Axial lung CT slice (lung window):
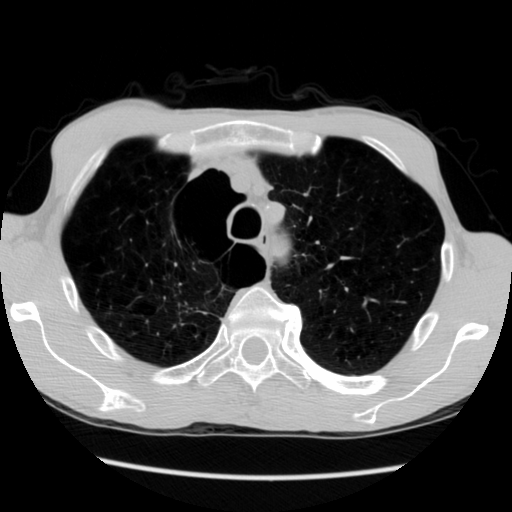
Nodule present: no